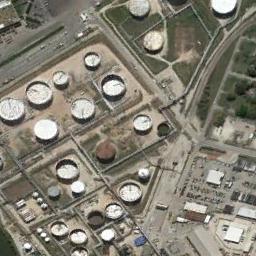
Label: storage_tank